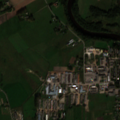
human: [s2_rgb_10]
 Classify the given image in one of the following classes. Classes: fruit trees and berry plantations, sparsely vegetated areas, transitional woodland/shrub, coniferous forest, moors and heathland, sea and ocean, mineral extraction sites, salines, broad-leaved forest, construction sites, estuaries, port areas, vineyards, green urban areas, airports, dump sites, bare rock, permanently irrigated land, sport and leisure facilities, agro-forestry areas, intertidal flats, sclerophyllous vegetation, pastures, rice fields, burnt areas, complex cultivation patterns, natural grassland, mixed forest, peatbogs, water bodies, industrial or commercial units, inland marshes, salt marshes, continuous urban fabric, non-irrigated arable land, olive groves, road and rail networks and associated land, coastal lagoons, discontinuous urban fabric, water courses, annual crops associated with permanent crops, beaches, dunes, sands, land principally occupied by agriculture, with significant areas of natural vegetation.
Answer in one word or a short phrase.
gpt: discontinuous urban fabric, industrial or commercial units, complex cultivation patterns, land principally occupied by agriculture, with significant areas of natural vegetation